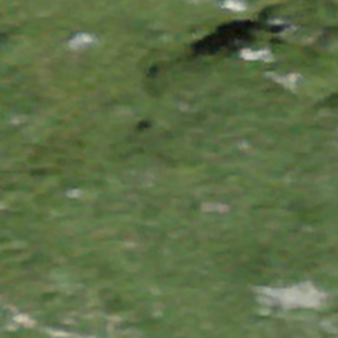
Label: other